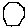
Label: hexagon